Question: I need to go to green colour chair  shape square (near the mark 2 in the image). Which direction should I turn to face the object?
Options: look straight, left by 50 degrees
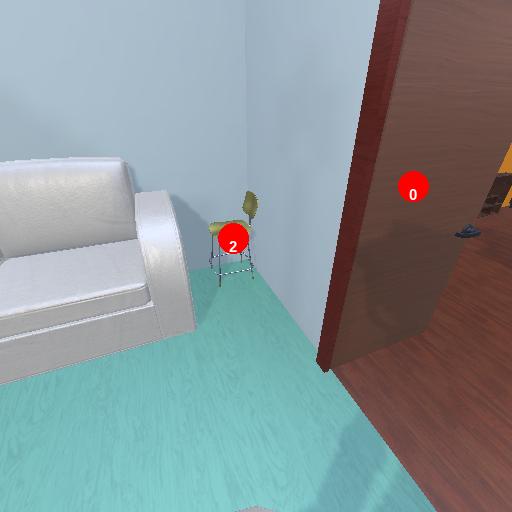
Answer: look straight